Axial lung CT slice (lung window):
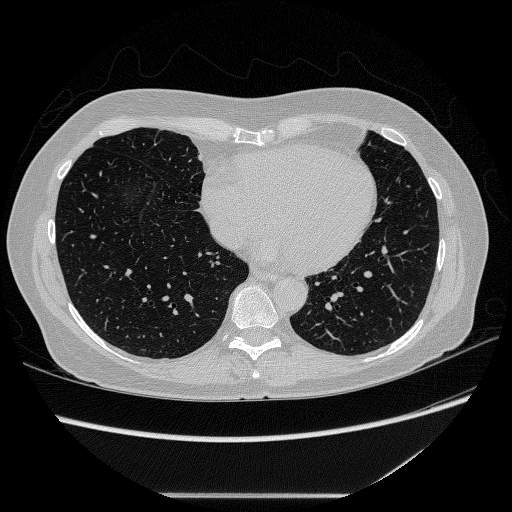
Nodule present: no